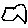
Label: fish